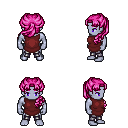
a pixel art fantasy rpg character, male body template, dark elf, purple skin, maroon tunic, metal pants, pink princess hairstyle, four views (front, back, left, right), 2x2 character sprite sheet, small pixel art, hard edges, no anti-aliasing